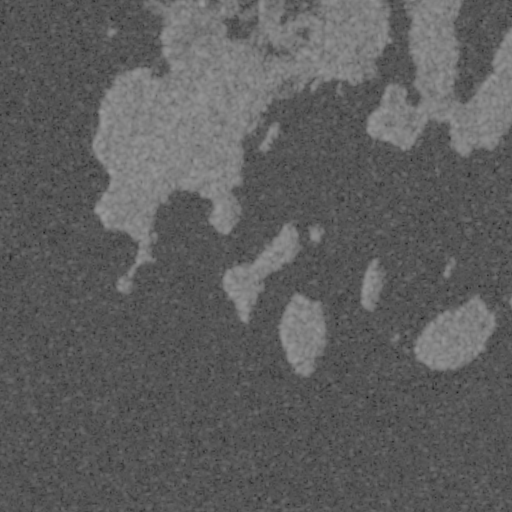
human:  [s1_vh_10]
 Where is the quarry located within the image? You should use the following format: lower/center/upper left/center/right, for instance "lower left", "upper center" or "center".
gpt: The quarry is located in the upper left of the image.
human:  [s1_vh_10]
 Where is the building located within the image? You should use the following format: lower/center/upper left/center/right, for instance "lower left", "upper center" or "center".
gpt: The building is located in the upper right of the image.
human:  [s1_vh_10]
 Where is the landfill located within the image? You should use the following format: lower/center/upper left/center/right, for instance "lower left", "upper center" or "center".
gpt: There is no landfill in the image.

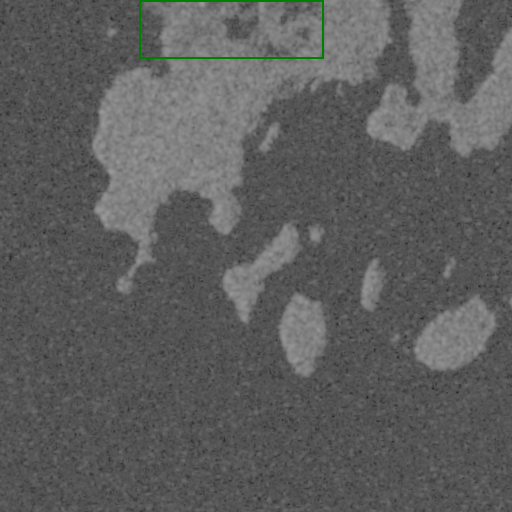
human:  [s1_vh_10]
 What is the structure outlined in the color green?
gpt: The structure outlined in green is a quarry.
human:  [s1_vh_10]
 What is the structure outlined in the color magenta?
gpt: There is no magenta outline.